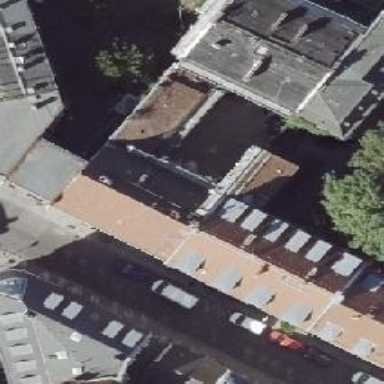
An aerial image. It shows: Residential building.